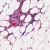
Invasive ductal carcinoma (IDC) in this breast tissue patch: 1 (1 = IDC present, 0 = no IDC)